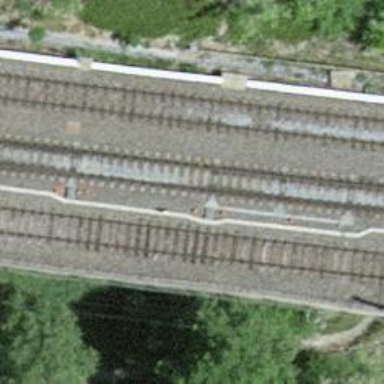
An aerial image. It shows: Railway with electrified contact lines.